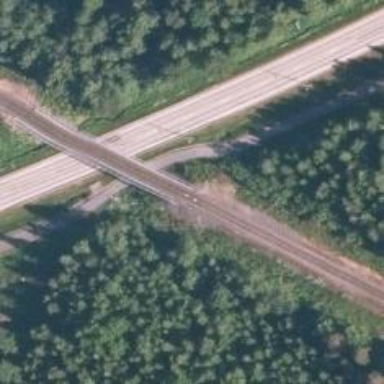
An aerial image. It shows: Bridge over railway track of class B1.